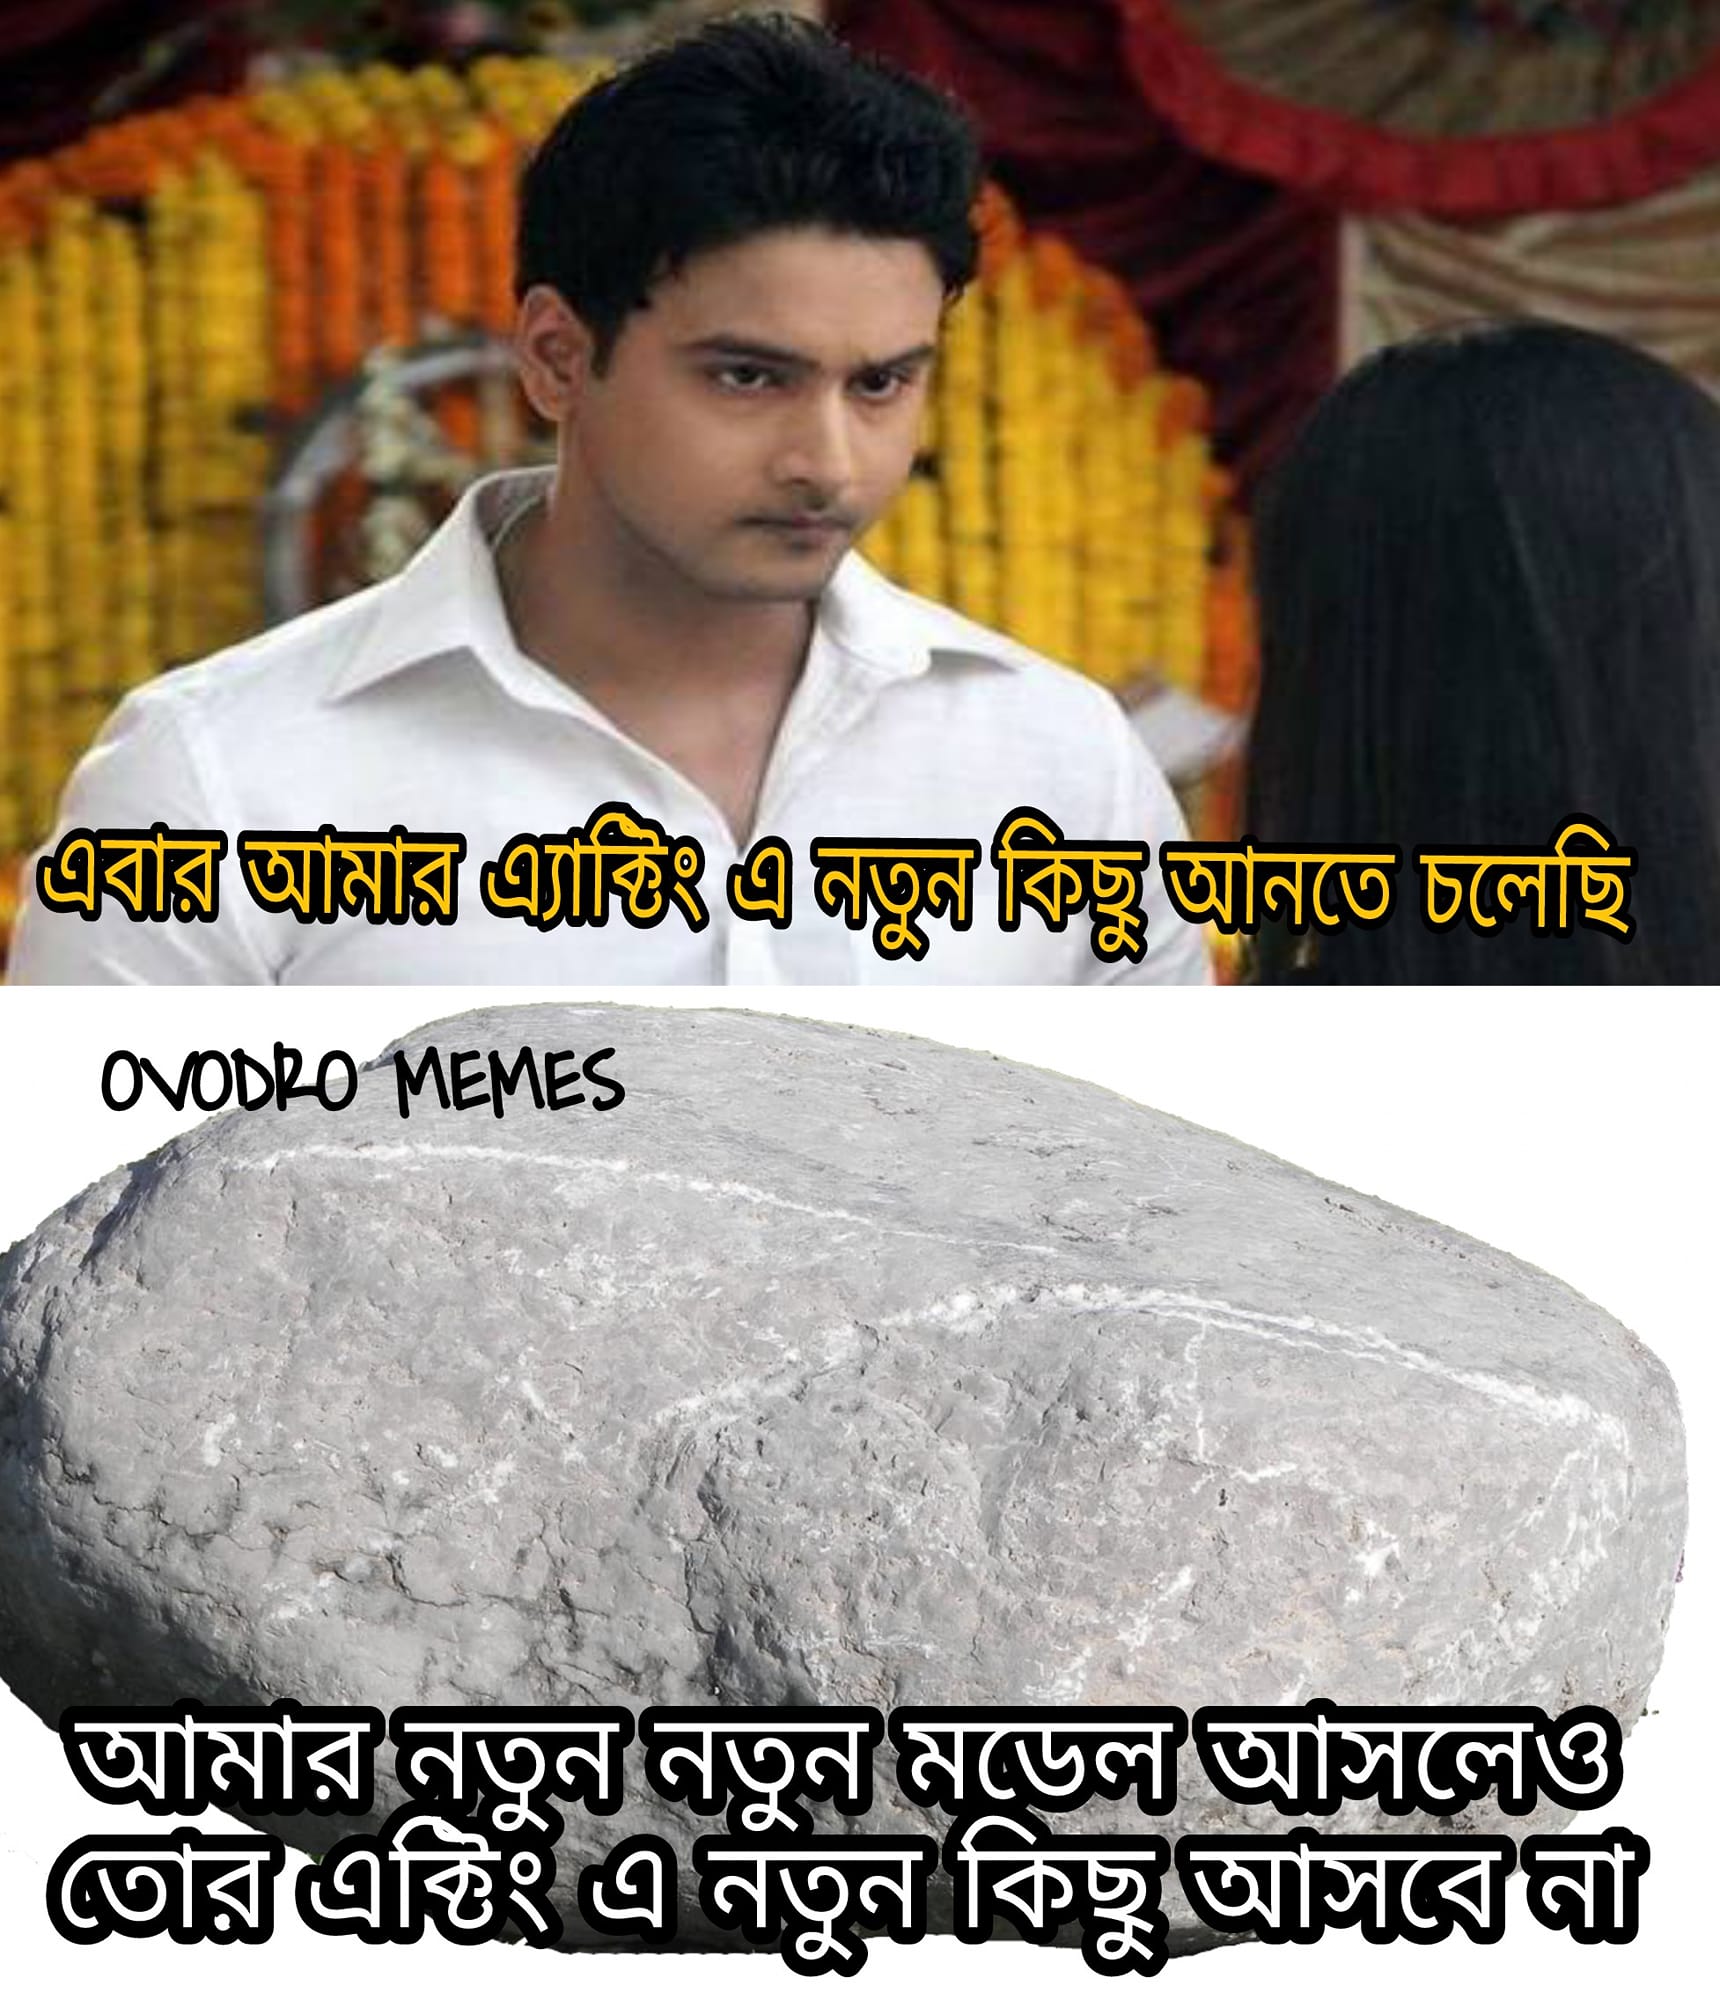
Caption: এবার আমার এক্টিং এ নতুন কিছু আনতে চলেছি     আমার নতুন নতুন মডেল আসলেও তোর এক্টিং এ নতুন কিছু আসবে না
Label: hate